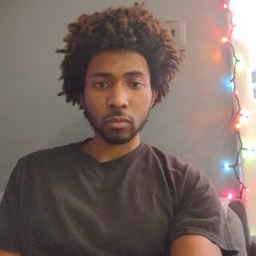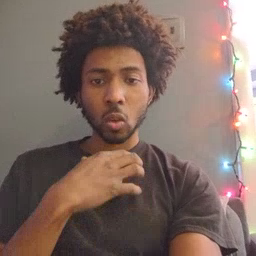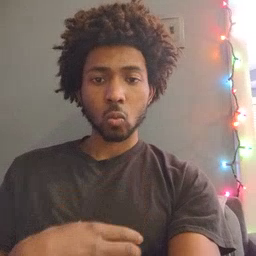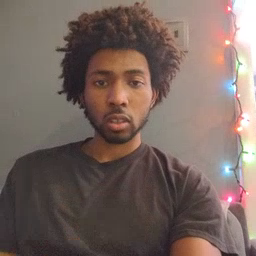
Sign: hungry